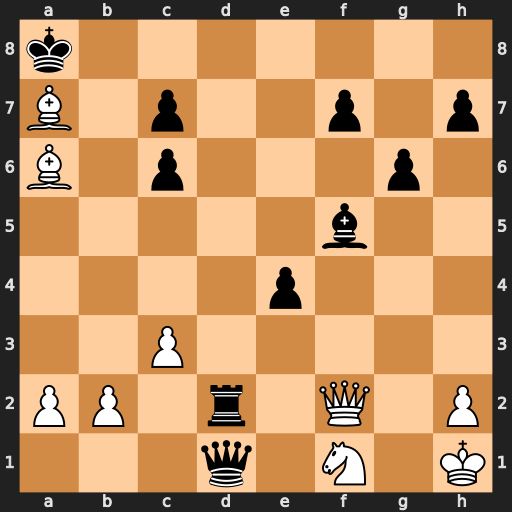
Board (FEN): k7/B1p2p1p/B1p3p1/5b2/4p3/2P5/PP1r1Q1P/3q1N1K
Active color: w
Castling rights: -
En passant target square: -
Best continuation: Qxd2 Qxd2 Nxd2